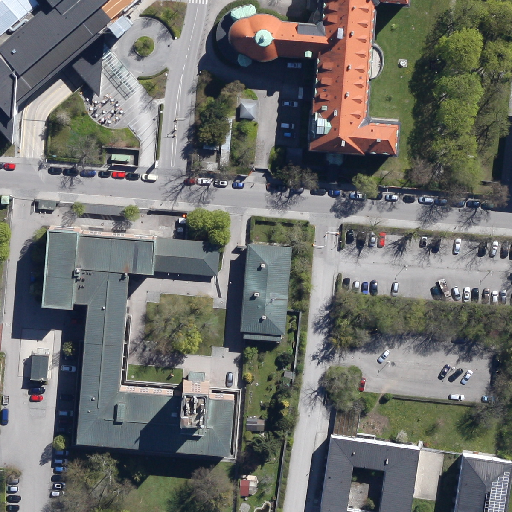
Referring expression: vehicle in the parking area